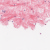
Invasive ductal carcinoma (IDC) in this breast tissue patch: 0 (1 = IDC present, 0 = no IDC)